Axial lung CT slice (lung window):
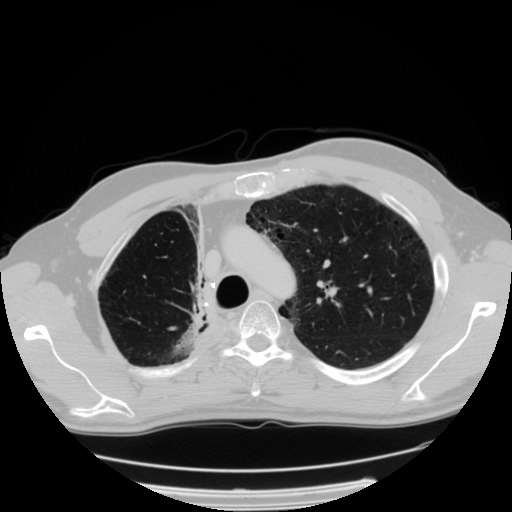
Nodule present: no